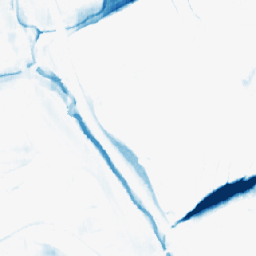
Category: morphological
Decomposition family: morphological_ellipse
Decomposition parameters: operation: closing
width: 30
height: 5
Upsampling method: area
Upsampling parameters: scale: 4
Upsampling scale: 4